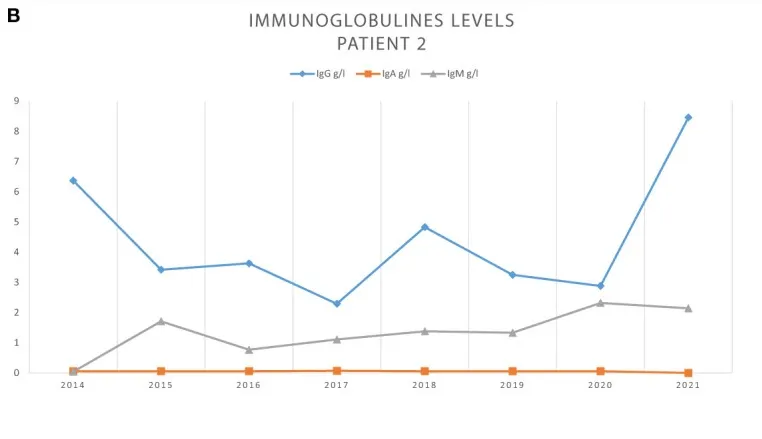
Patient 2.
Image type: pathology (immunostaining)